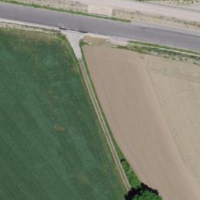
EUNIS habitat code: 52
Species observed at this site:
Corylus avellana